Field crop: tomato
Growth stage: 1
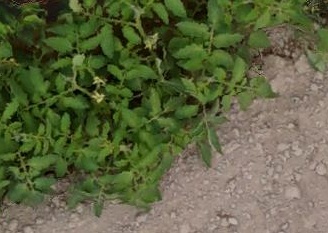
Species: tomato